Field crop: tomato
Growth stage: 1
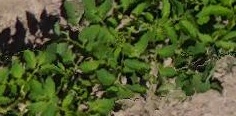
Species: tomato